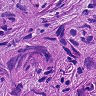
Metastatic tissue present: yes